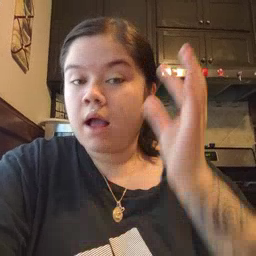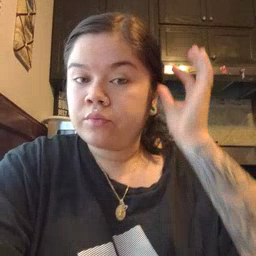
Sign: hair